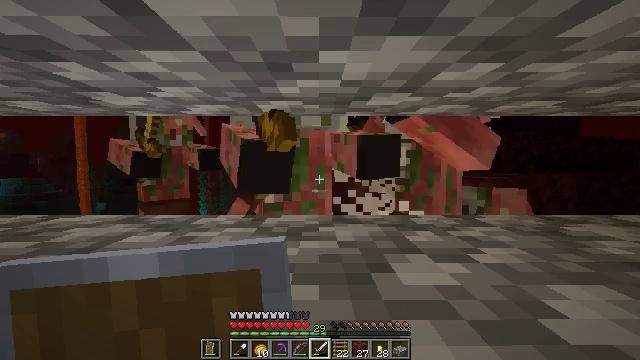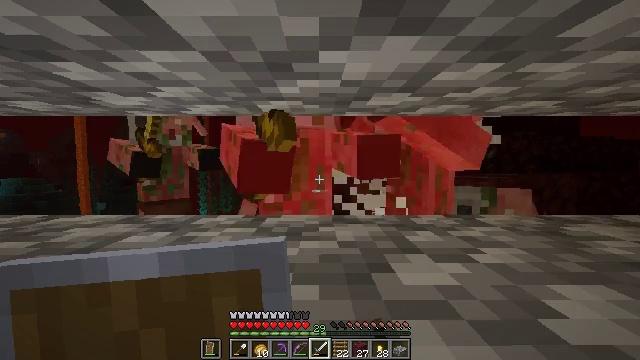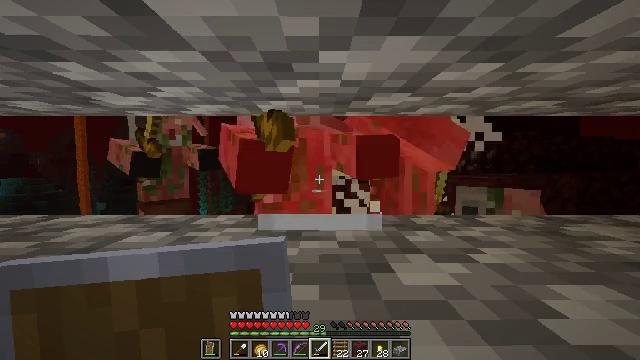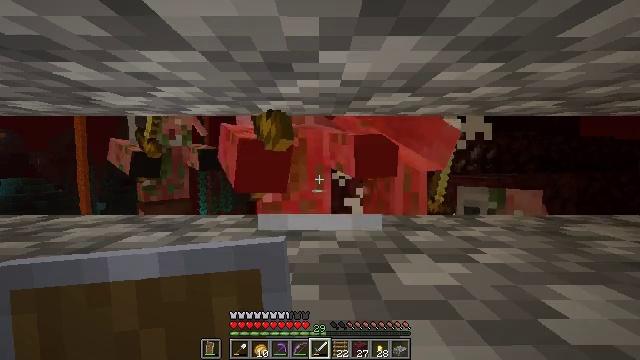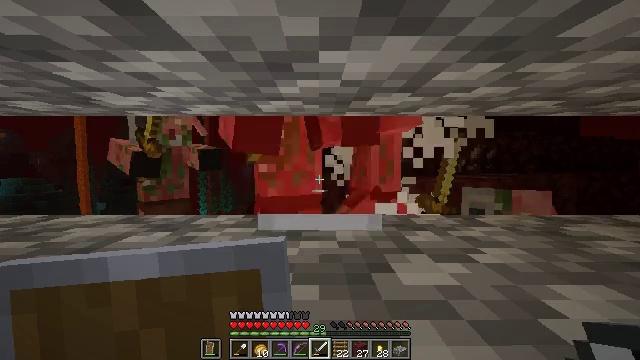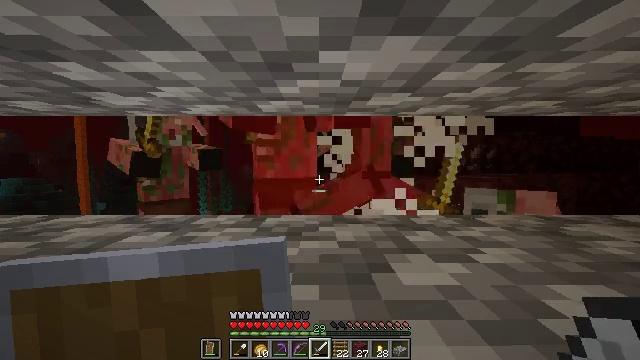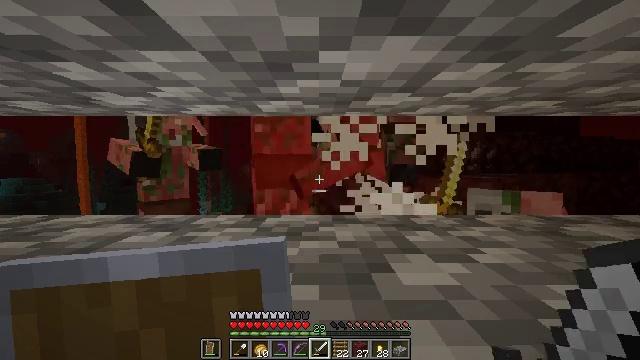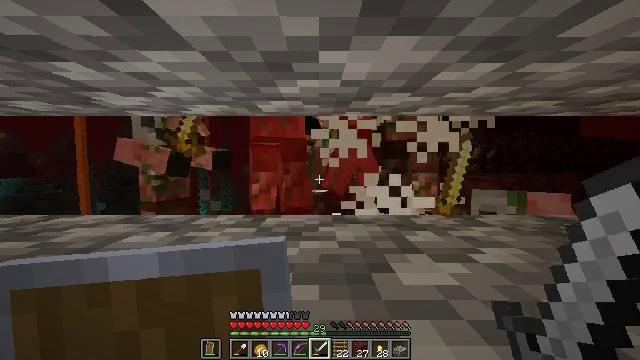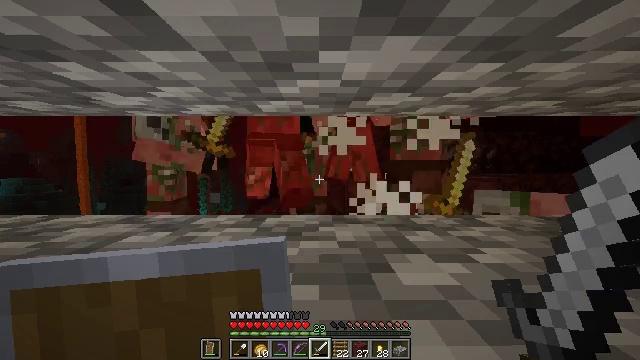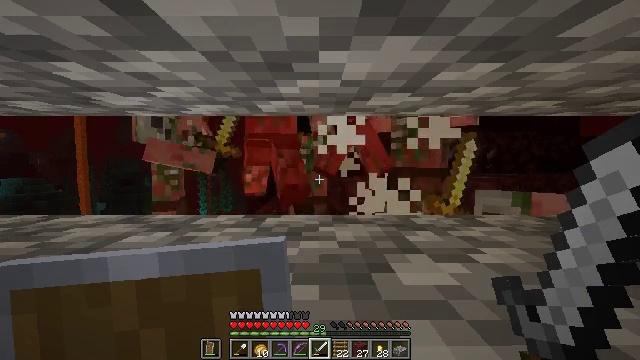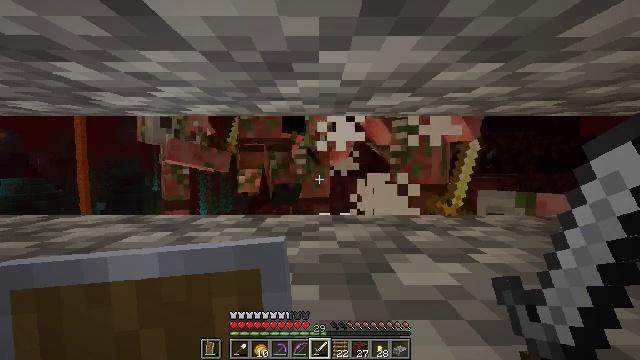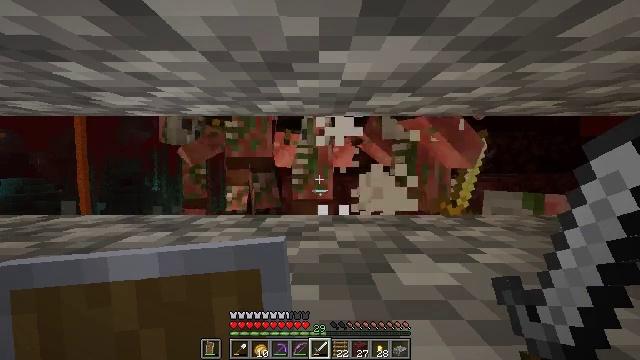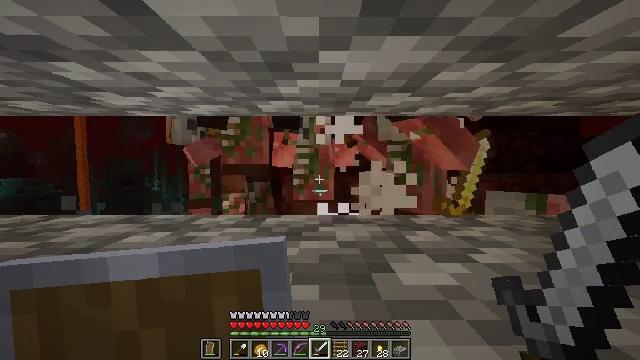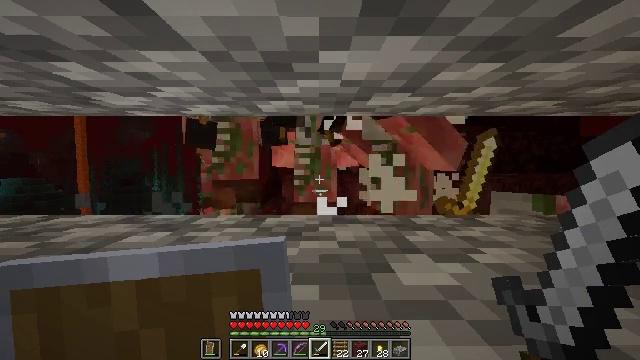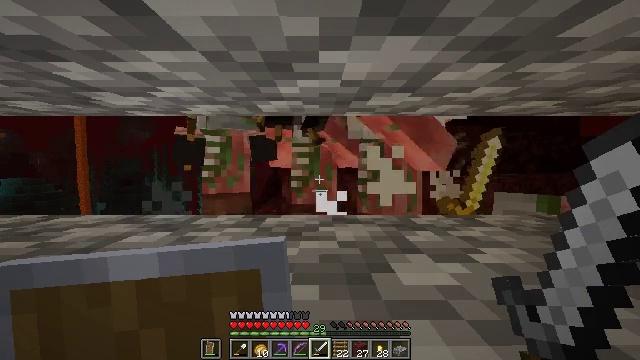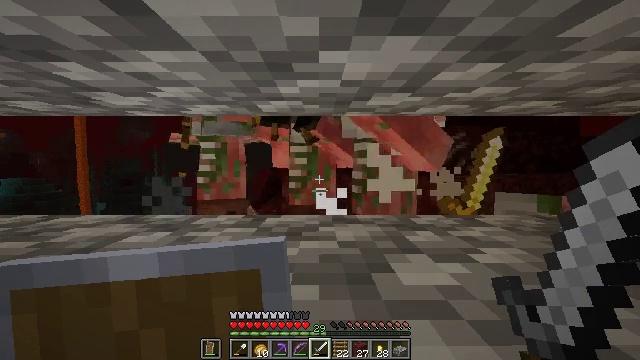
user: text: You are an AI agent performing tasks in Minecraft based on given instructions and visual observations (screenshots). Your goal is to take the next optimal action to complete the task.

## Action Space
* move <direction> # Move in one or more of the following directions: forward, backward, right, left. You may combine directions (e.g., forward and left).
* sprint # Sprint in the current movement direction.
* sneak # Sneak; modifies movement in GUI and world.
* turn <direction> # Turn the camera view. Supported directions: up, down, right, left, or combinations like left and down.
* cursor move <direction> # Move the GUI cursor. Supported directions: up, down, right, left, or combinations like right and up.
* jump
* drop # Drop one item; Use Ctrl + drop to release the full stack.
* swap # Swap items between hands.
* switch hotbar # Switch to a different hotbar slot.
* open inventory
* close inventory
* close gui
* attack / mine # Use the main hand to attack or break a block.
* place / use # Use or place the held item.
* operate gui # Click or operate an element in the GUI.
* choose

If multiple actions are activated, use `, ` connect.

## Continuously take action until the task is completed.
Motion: motion action
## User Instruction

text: Kill a zombified piglin.
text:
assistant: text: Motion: sneak, attack / mine
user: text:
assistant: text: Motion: sneak
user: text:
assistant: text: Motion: sneak
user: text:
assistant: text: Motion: sneak
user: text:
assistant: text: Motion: sneak
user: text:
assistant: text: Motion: sneak
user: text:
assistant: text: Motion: sneak
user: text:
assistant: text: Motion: sneak
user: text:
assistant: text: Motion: sneak
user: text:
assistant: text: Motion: sneak
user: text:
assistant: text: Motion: sneak
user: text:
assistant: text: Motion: sneak
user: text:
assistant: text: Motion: sneak
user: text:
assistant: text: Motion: sneak
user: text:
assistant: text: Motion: sneak
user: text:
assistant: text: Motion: sneak
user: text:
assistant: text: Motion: sneak
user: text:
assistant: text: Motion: sneak
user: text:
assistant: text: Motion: sneak
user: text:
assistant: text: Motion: sneak
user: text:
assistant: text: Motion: sneak
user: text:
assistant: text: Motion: sneak, attack / mine
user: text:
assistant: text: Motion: sneak, attack / mine
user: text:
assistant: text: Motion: sneak, attack / mine
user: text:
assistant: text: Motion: sneak, attack / mine
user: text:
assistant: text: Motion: sneak, attack / mine
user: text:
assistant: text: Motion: sneak
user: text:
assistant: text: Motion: sneak
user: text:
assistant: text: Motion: sneak
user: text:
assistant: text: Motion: sneak